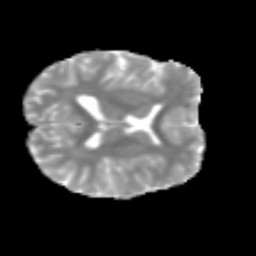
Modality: MD
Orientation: axial
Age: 21
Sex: female
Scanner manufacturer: siemens
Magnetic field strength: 3 T
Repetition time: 2.3 s
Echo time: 0.085 s